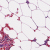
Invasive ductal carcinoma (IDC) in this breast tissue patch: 0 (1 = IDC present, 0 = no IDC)